Question: So I'm trying to work through the Plone 4 book and I copied a buildout file (from page 51) that contains the following lines:
'''
[instance]
recipe = plone.recipe.zope2instance
http-address = 8080
user = admin:admin
verbose-security = on
eggs =
${eggs:main}
${eggs:devtools}
# Test runner. Run: ''bin/test'' to execute all tests
PlonePlonebuildout configuration files[test]
recipe = zc.recipe.testrunner
eggs =
${eggs:test}
defaults = ['--auto-color', '--auto-progress']
# Coverage report generator.
# Run: ''bin/test --coverage=coverage'' # and then: ''bin/coveragereport''
[coverage-report]
recipe = zc.recipe.egg
eggs = z3c.coverage
scripts = coveragereport
arguments = ('parts/test/coverage', 'coverage')
'''
When I try to run 'bin/buildout' I get the following error message:
'''
ParsingError: File contains parsing errors: /Users/Jon/dev/pln42/buildout.cfg
[line 32]: 'PlonePlonebuildout configuration files[test]
'
'''
I have included some lines that come before and after the line in question so as to provide context. Since I have copied that line directly from the book, I don't know how to change it in order to make the parsing error go away.
(The source code is supposedly available online, but I have tried following the downloading instructions at Packt Publishing and they have not worked.)
Screenshot from my Kindle book:

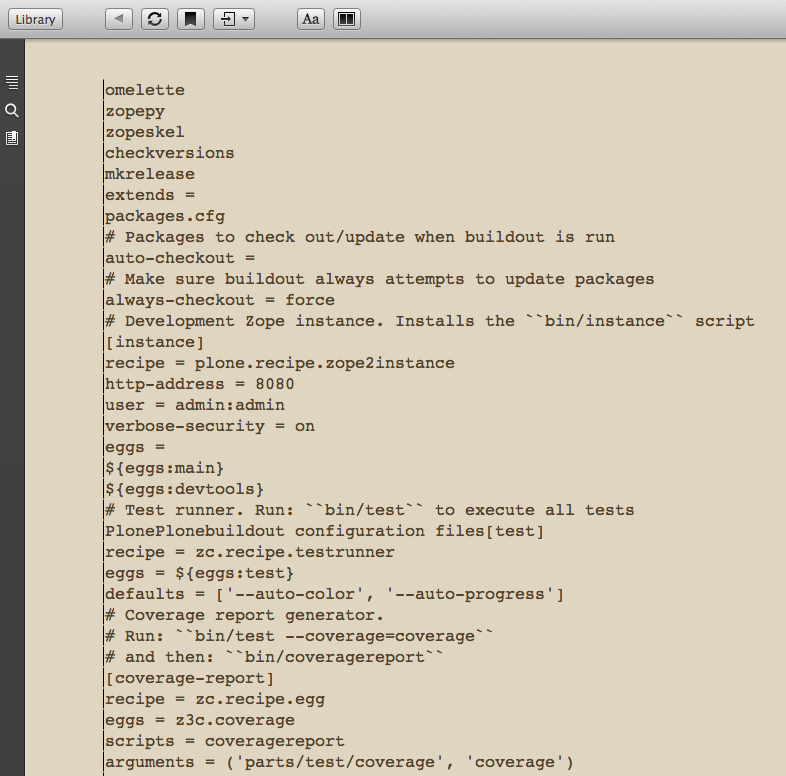
Answer: The line 'PlonePlonebuildout configuration files[test]' is clearly wrong; remove everything before the '[test]' part of that line:
'''
# Test runner. Run: ''bin/test'' to execute all tests
[test]
recipe = zc.recipe.testrunner
'''
Not sure if it is your formatting on Stack Overflow or in your file, but you are also missing some indentation elsewhere:
'''
[instance]
recipe = plone.recipe.zope2instance
http-address = 8080
user = admin:admin
verbose-security = on
eggs =
${eggs:main}
${eggs:devtools}
'''
The lines following the 'eggs =' specification should be indented to mark them as the (continuing) value for the 'eggs' parameter. The same goes for the 'eggs =' line in the '[test]' part:
'''
[test]
recipe = zc.recipe.testrunner
eggs =
${eggs:test}
defaults = ['--auto-color', '--auto-progress']
'''